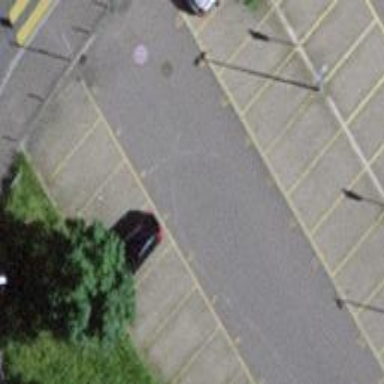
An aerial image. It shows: Street side parking area.